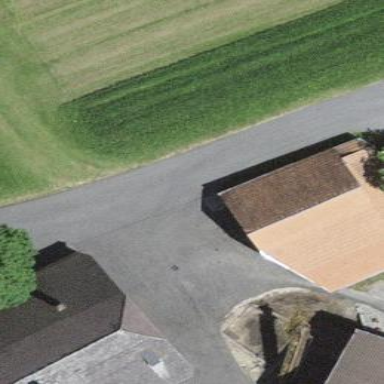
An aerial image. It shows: Rural barn.